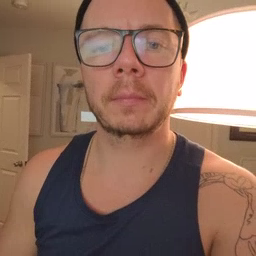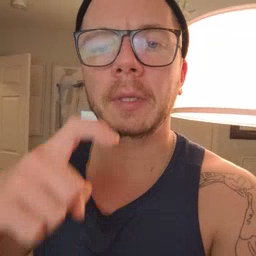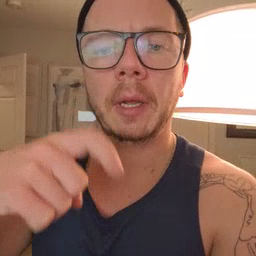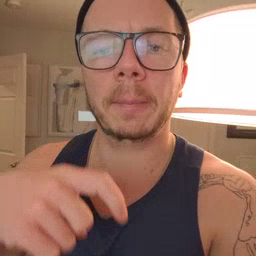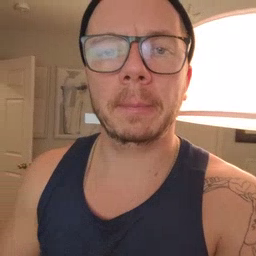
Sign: time